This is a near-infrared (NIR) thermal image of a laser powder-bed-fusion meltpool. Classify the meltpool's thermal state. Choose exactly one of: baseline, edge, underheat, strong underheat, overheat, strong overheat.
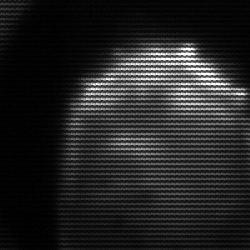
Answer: edge